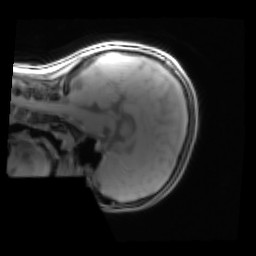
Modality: PDw
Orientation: sagittal
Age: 12
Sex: female
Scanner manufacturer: siemens
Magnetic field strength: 3 T
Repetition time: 0.25 s
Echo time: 0.00103 s